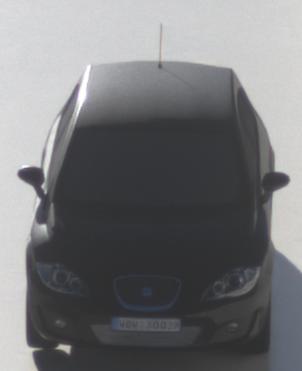
Make: SEAT
Model: Leon 1.4
Detailed model: Leon (1P)
Model produced from: 2009/04
Model produced until: 2010/08
Doors: 5
Color: black
Road condition: wet road
Daytime: morning or afternoon
Contrast: high contrast